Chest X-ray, AP view. Patient: 43 years old, sex M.
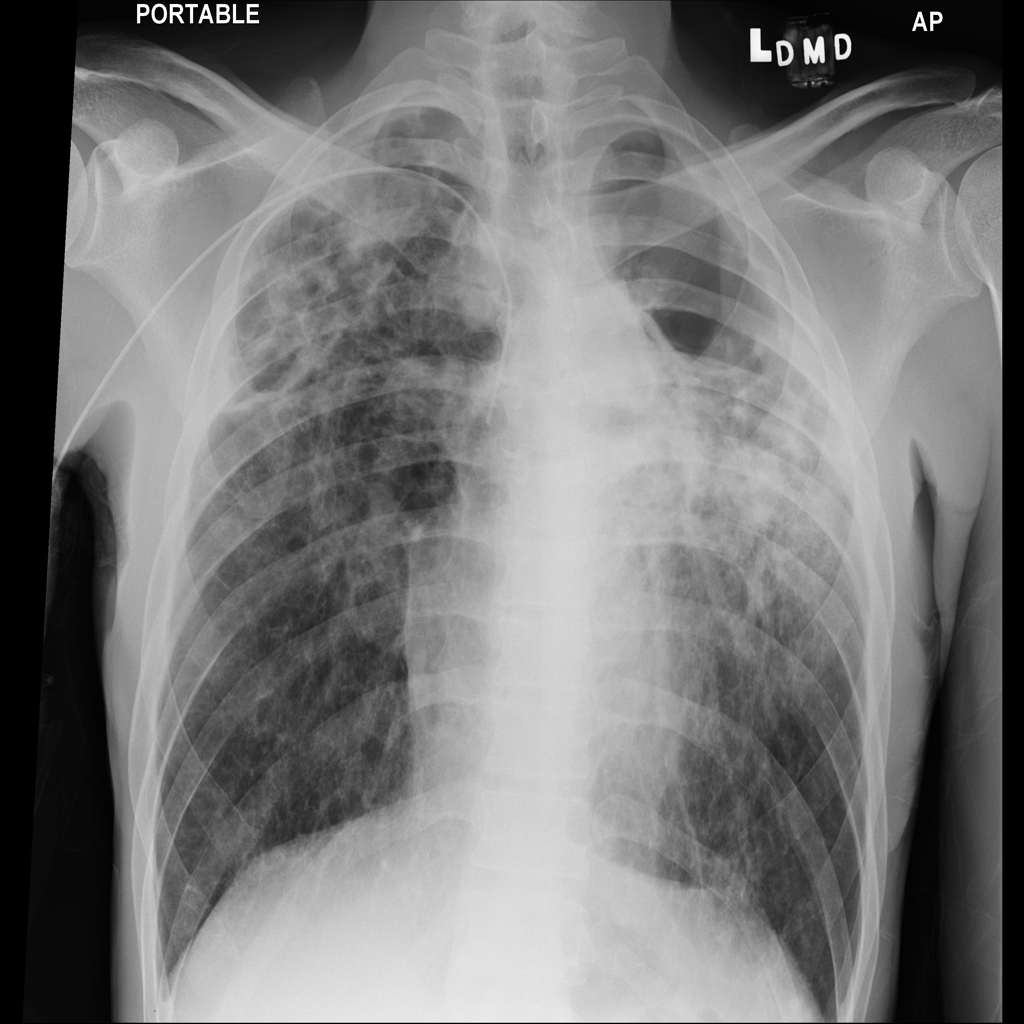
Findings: Infiltration